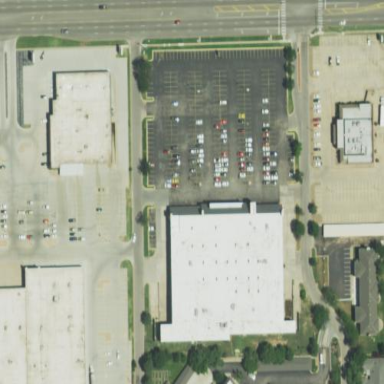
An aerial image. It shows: Fitness center building.